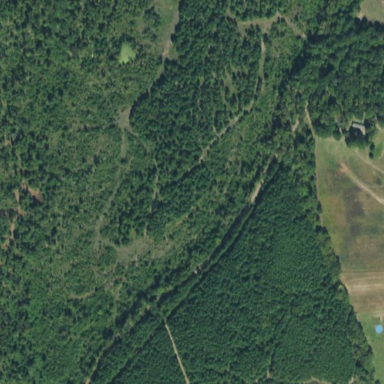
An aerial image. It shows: Mixed woodland with variety of leaf types and cycles.